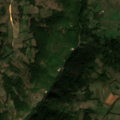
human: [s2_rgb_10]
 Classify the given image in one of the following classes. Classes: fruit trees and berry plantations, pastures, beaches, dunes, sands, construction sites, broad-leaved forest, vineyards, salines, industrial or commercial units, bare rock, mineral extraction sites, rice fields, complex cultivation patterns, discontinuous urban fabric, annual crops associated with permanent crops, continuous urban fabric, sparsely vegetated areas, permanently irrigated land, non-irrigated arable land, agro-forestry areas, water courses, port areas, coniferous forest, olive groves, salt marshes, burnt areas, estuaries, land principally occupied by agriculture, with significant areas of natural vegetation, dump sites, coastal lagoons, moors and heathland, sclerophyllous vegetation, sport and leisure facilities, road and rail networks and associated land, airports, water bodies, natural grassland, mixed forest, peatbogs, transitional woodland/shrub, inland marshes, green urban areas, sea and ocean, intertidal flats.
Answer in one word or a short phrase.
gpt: complex cultivation patterns, land principally occupied by agriculture, with significant areas of natural vegetation, broad-leaved forest, transitional woodland/shrub